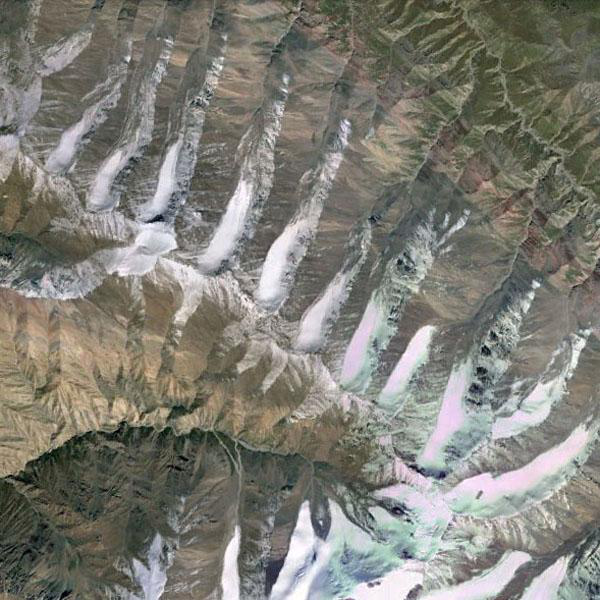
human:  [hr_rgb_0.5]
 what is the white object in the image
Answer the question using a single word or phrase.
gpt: glacier